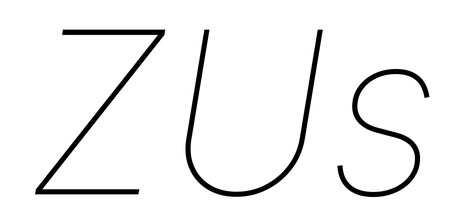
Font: Inter-Italic_Thin_Italic